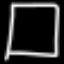
Label: square